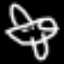
Label: airplane